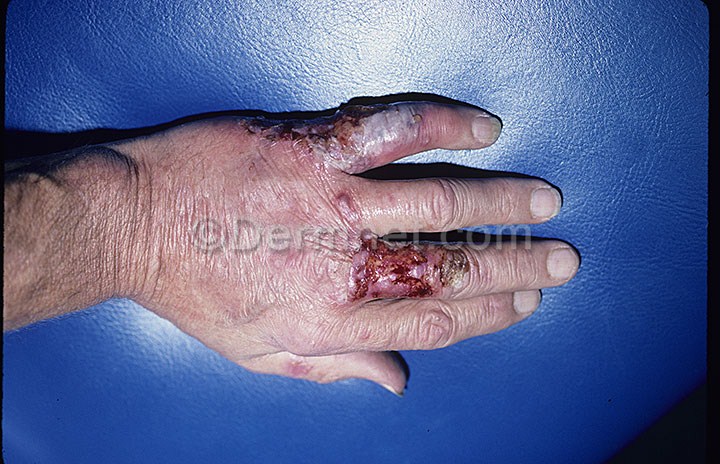
Disease: Vasculitis Photos